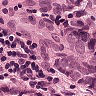
Metastatic tissue present: yes